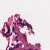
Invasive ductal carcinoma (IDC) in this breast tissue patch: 0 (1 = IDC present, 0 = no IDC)